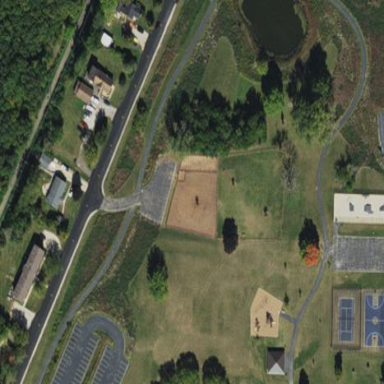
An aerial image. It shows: Dog park for leisure land.